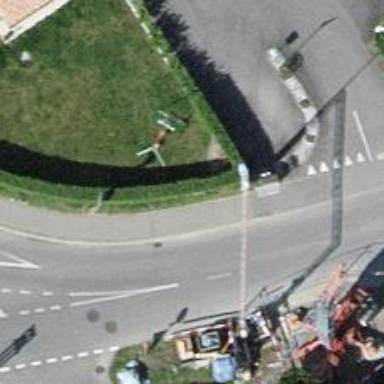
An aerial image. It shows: Gray straight pole for support.